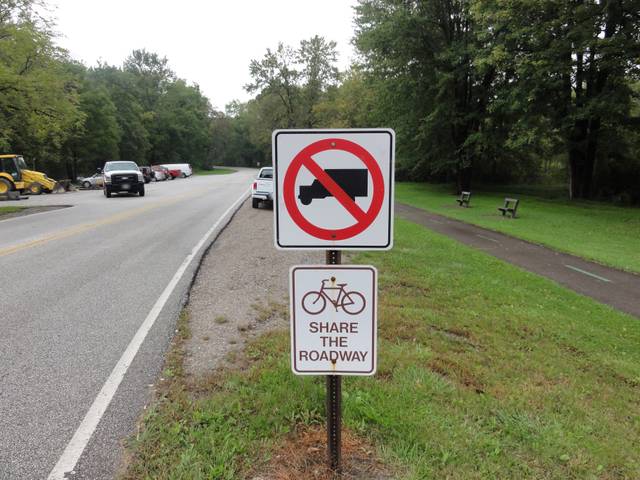
Region: United States
Coordinates: 41.314, -81.796